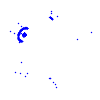
Particle: electron